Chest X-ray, PA view. Patient: 23 years old, sex F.
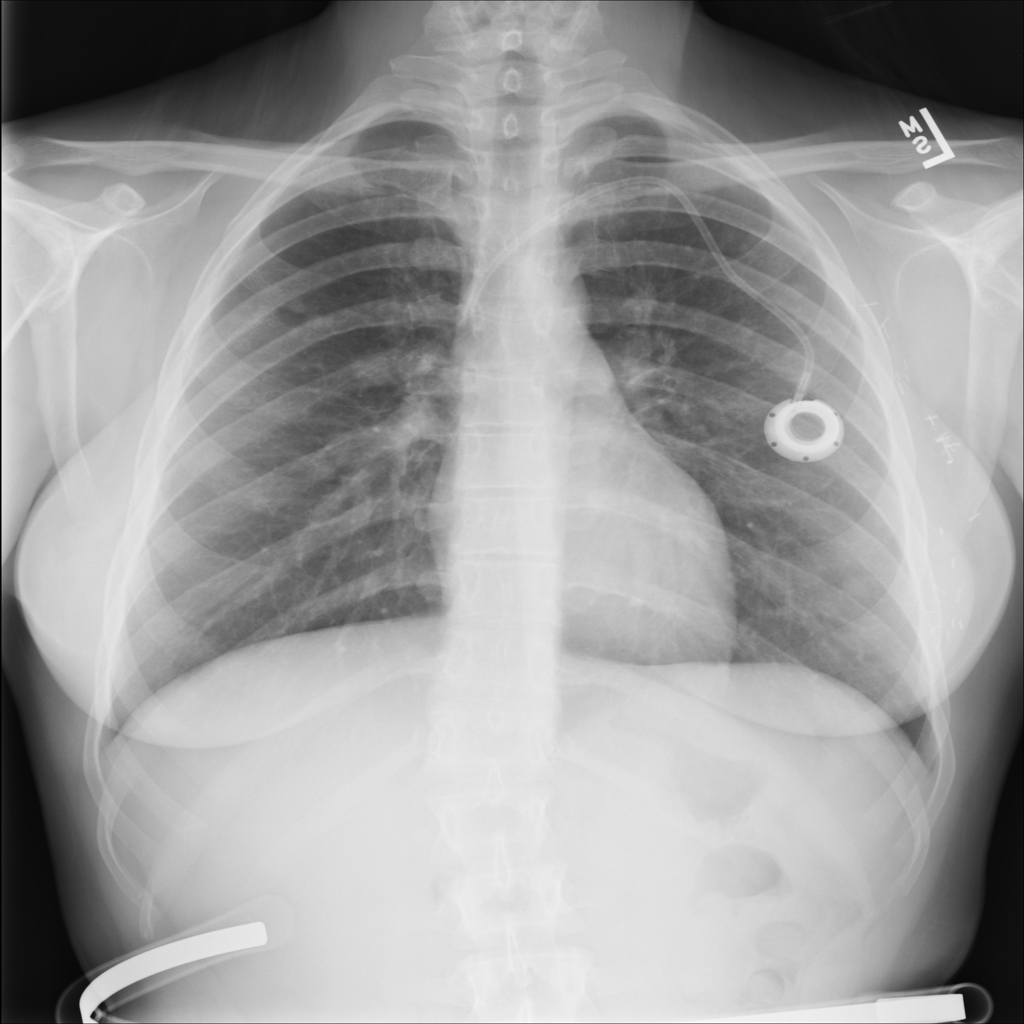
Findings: No Finding